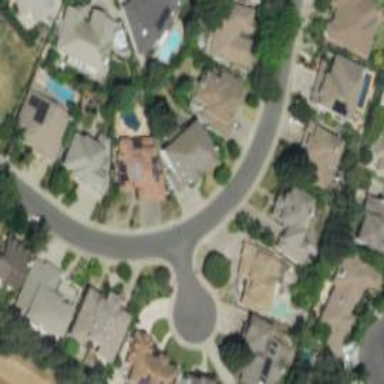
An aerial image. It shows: Residential road.